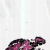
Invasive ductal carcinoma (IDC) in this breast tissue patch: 0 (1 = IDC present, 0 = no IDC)